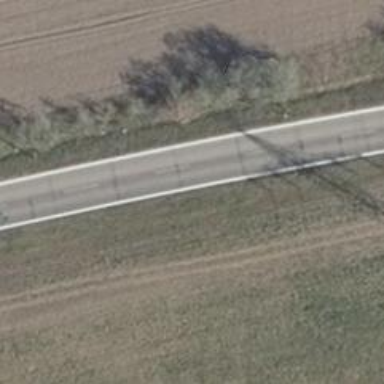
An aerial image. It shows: Asphalt road classified as tertiary.